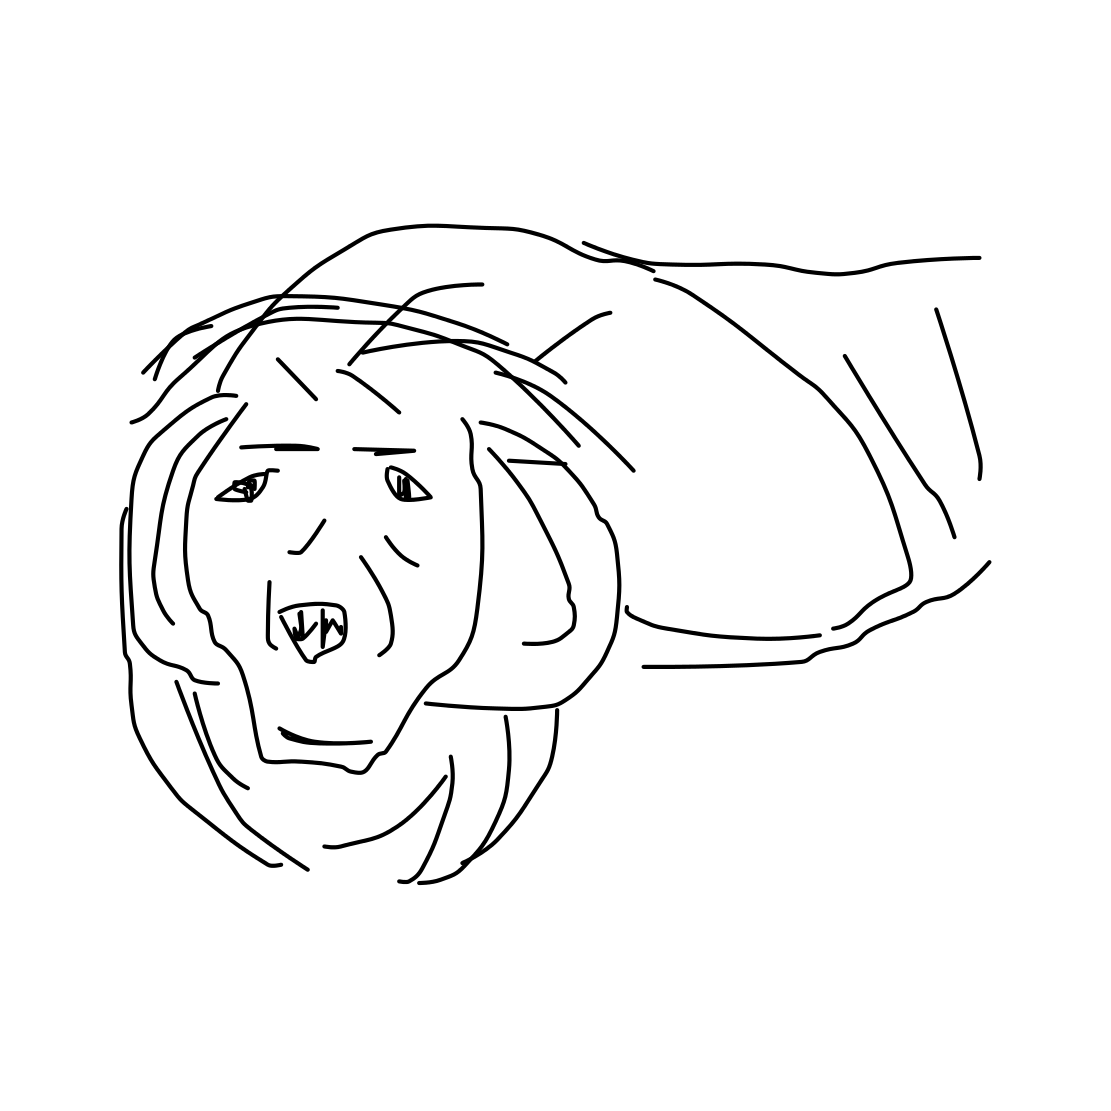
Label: lion